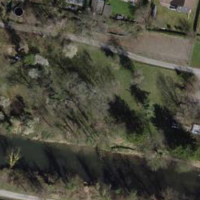
EUNIS habitat code: 53
Species observed at this site:
Linaria vulgaris